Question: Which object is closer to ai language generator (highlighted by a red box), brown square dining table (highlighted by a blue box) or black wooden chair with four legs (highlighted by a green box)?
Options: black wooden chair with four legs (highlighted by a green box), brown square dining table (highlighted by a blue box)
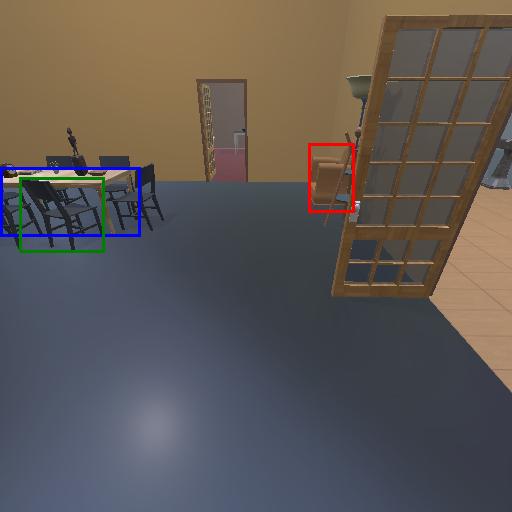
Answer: black wooden chair with four legs (highlighted by a green box)